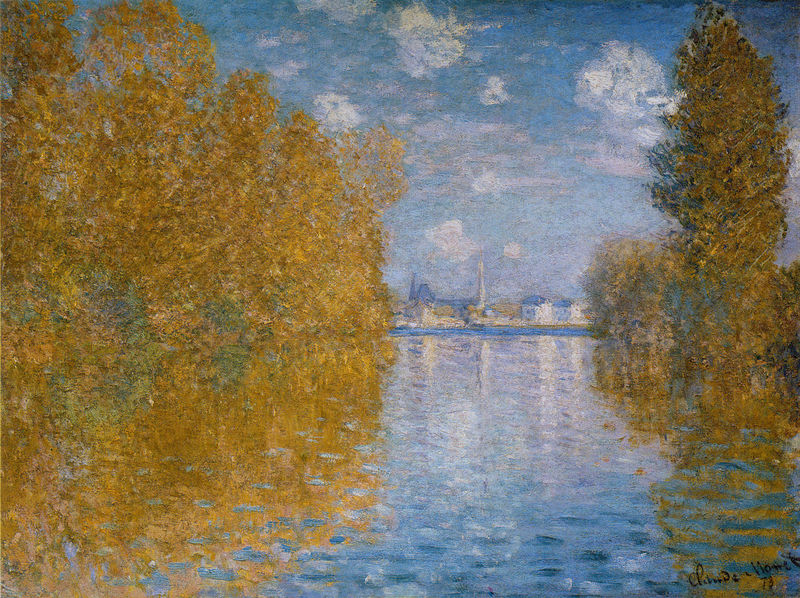
Titel: Effet d'automne, Herbststimmung
Künstler: Claude Monet
Standort: London
Institution: Courtauld Institute Gallery
Schlagwörter: baum, blau, blätter, dunkel, gemälde, himmel, laub, meer, schatten, wasser, weiß, wolken, bäume, fluss, gelb, grün, impressionismus, kirchturm, landschaft, ocker, see, stadt, teich, ufer, braun, frankreich, hell, hintergrund, licht, orange, paris, schwarz, dach, gebäude, haus, rot, wolke, beige, malerei, spitze, signatur, spiegel, öl, birken, ferne, horizont, häuser, natur, spiegelung, weide, wind, büsche, gewässer, kirche, sonne, wasserspiegelung, gold, blatt, pflanzen, wald, kamin, schornstein, turm, hellblau, himmelblau, klar, sommer, wellen, ort, pointilismus, warm, dorf, dächer, lila, vegetation, herbst, idylle, fabrik, silhouette, rand, industrie, promenade, wogen, dunkelblau, monet, spiegeln, stimmung, striche, lichtreflexe, impression, stadtansicht, punkte, weiden, türme, idyll, tupfen, heiter, laubbaum, ölmalerei, rathaus, verschwommen, laubbäume, stimmungsbild, auen, bspiegelung, claude, claude monet, fernsicht, flimmer, flussfahrt, haüser, lichtstimmung, luabbaum, schatteen, seurat, sisley, spiegelungen, staft, trübung, tumrm, uferpromenade, freilicht, reflektionen, lau, trum, llandschaft, wolkw, farbn, impressionosmus, bazm, #wolken